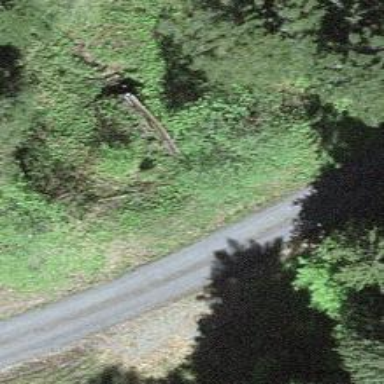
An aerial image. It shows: Culvert tunnel.